Field crop: maize
Growth stage: 2
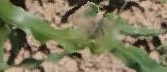
Species: maize